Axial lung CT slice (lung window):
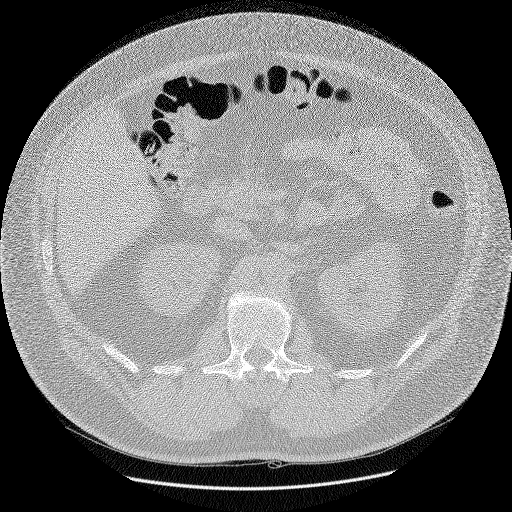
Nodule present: no